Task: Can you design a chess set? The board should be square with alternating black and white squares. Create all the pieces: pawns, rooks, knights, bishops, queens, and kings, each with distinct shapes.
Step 3551:
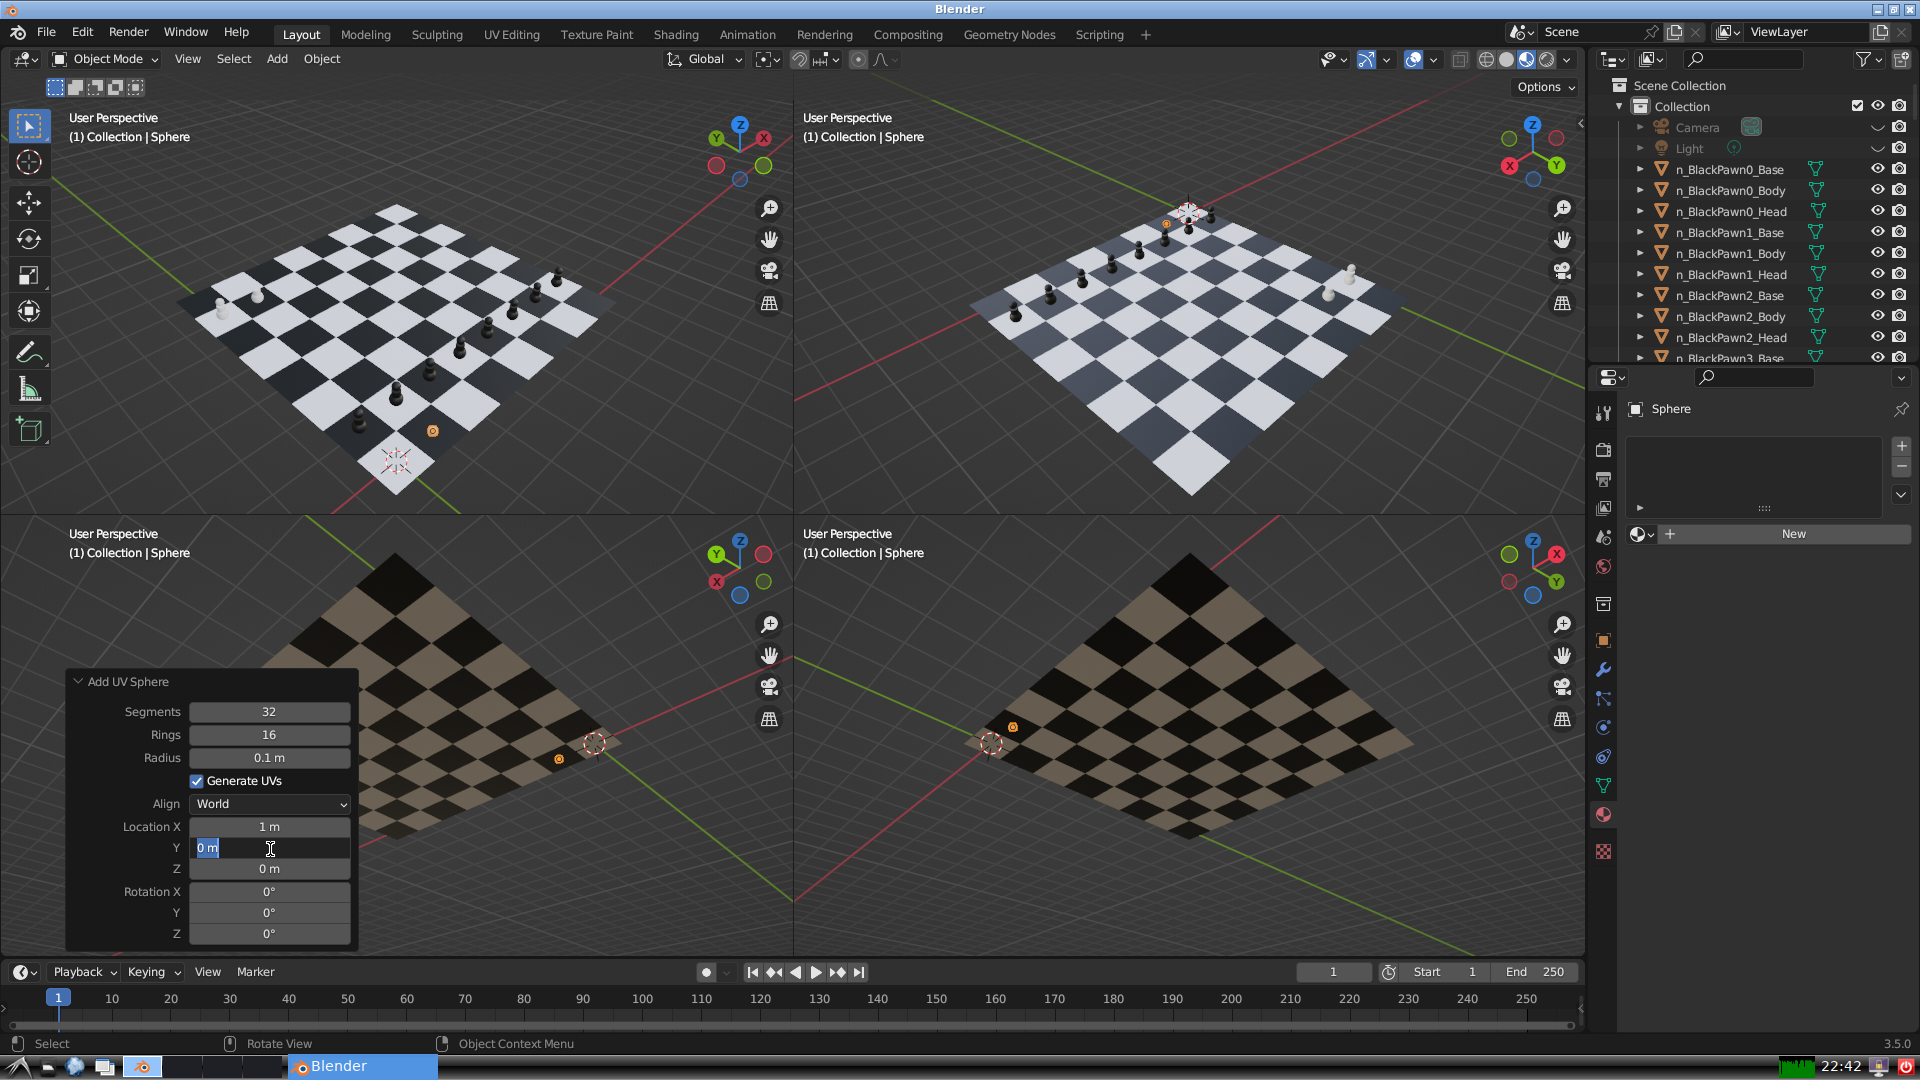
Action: input_text: 6.0